I will show an image sequence of human cooking. I have annotated the images with numbered circles. Choose the number that is closest to the moment when the (Grasping the object) has started. You are a five-time world champion in this game. Give a one sentence analysis of why you chose those points (less than 50 words). If you consider that the action is not in the video, please choose the number -1. Provide your answer at the end in a json file of this format: {"points": []}
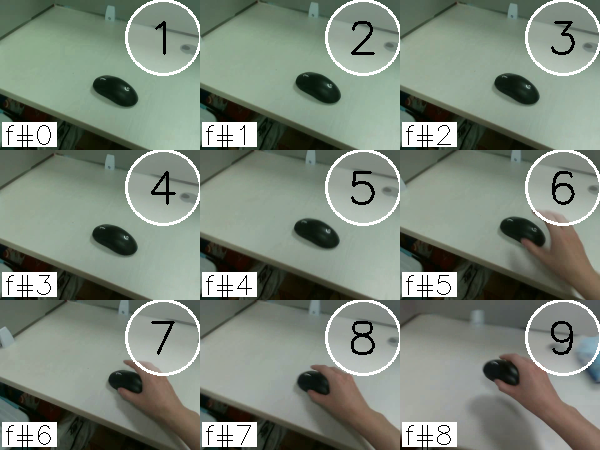
Frame 8 shows the clearest moment of hand-object contact.
{"points": [8]}